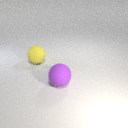
large yellow rubber sphere to the left of large purple rubber sphere